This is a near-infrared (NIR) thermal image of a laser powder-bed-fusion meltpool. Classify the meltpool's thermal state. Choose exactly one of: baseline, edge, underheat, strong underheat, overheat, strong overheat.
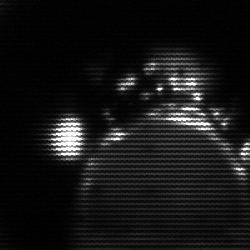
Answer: baseline